Field crop: tomato
Growth stage: 1
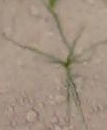
Species: cyperus